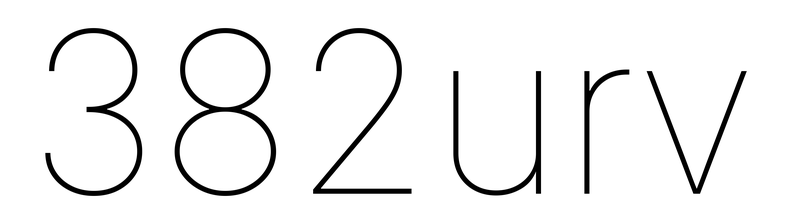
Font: Inter_Thin